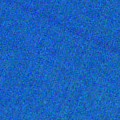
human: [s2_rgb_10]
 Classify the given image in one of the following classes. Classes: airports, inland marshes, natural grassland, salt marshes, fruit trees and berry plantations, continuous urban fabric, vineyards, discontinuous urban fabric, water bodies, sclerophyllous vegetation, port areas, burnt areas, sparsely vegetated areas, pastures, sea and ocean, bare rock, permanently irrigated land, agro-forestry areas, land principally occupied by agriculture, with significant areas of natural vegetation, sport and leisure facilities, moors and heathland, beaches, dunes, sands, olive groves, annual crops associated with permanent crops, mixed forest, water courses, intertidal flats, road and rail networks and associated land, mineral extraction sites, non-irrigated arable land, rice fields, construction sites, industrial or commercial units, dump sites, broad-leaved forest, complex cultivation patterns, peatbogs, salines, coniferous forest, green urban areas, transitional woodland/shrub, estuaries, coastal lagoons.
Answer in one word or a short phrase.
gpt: sea and ocean